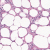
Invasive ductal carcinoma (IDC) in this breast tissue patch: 0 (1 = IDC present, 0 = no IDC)